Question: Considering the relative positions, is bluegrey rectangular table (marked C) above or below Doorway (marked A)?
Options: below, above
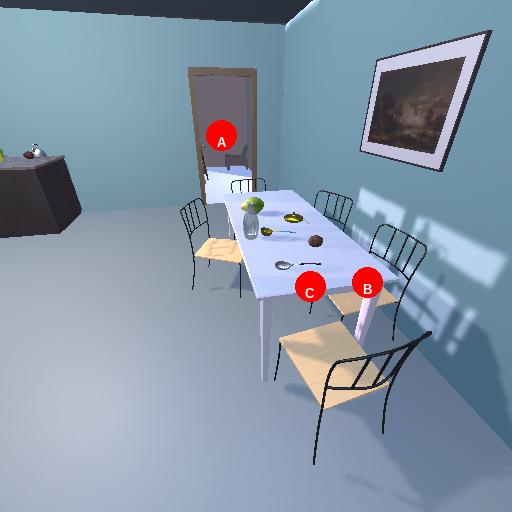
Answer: below